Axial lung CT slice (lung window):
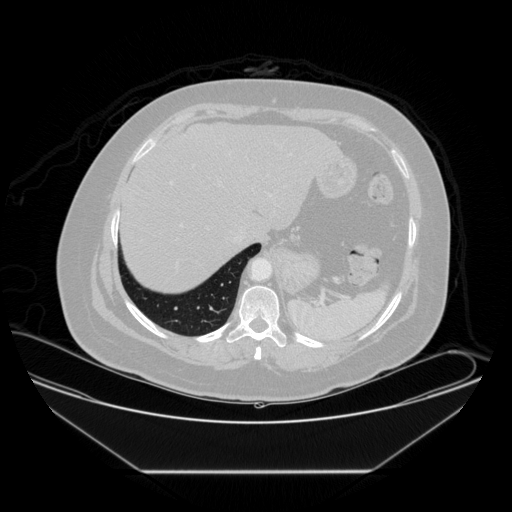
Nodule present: no